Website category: phone
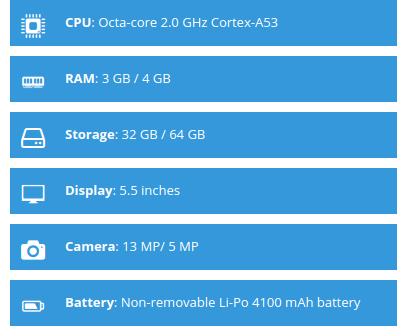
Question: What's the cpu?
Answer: Octa-core 2.0 GHz Cortex-A53

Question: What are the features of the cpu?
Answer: Octa-core 2.0 GHz Cortex-A53

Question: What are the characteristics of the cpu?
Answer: Octa-core 2.0 GHz Cortex-A53

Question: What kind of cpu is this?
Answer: Octa-core 2.0 GHz Cortex-A53

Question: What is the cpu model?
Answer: Octa-core 2.0 GHz Cortex-A53

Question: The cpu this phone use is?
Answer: Octa-core 2.0 GHz Cortex-A53

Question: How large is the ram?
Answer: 3 GB / 4 GB

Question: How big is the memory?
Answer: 3 GB / 4 GB

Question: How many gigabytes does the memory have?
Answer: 3 GB / 4 GB

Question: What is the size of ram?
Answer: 3 GB / 4 GB

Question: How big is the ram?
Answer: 3 GB / 4 GB

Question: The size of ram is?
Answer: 3 GB / 4 GB

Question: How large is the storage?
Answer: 32 GB / 64 GB

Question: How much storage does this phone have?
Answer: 32 GB / 64 GB

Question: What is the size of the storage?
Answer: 32 GB / 64 GB

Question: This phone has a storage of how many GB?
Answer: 32 GB / 64 GB

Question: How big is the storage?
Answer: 32 GB / 64 GB

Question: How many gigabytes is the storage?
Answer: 32 GB / 64 GB

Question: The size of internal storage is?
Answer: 32 GB / 64 GB

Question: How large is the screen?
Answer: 5.5 inches

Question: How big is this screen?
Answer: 5.5 inches

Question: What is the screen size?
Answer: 5.5 inches

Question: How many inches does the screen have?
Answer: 5.5 inches

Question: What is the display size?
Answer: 5.5 inches

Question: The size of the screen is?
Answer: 5.5 inches

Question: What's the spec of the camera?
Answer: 13 MP/ 5 MP

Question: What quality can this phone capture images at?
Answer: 13 MP/ 5 MP

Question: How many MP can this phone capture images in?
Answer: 13 MP/ 5 MP

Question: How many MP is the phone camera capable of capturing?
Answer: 13 MP/ 5 MP

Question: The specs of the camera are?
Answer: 13 MP/ 5 MP

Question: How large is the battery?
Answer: Non-removable Li-Po 4100 mAh battery

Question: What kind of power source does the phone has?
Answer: Non-removable Li-Po 4100 mAh battery

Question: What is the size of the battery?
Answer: Non-removable Li-Po 4100 mAh battery

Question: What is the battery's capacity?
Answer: Non-removable Li-Po 4100 mAh battery

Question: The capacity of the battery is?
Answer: Non-removable Li-Po 4100 mAh battery